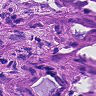
Metastatic tissue present: yes